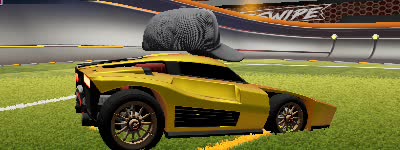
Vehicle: breakout